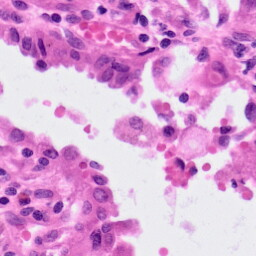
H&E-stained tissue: Lung